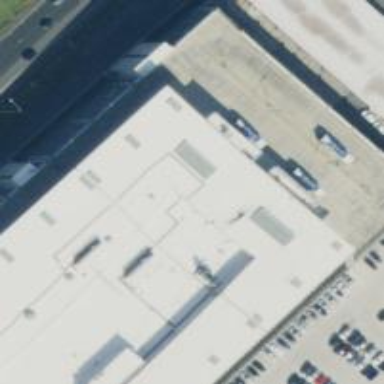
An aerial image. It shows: Car rental facility.